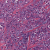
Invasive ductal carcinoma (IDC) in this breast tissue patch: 1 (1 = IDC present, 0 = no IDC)